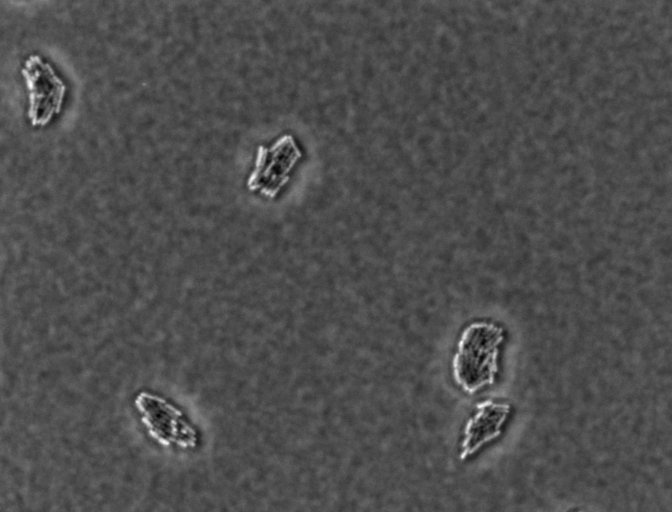
Escherichia coli 1612